Question: I'm trying to make bar charts in d3, but my bars get smushed together when I look at them in Chrome. (They look fine in Firefox or Safari.)
For example, they look like this:

when there should really be some whitespace in between the bars.
Strangely, I see this even <URL>, but only on some of the bar charts -- the first and fourth bar charts on that page have the correct amount of spacing, but the second and third bar charts are smushed like the chart above.
What's the fix for this, so that bars display correctly in Chrome? What's special about the first and fourth bar charts on that page?
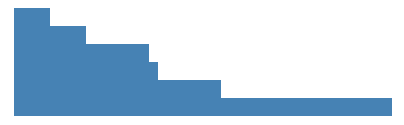
Answer: This can happen when using browser-based zoom, since a single pixel gap can collapse when zoomed out.
In Chrome, you need to select "View - Actual Size" or hit Ctrl/-0 and this should fix it.